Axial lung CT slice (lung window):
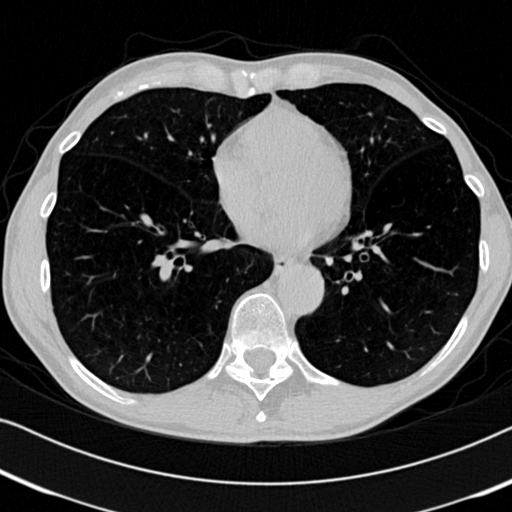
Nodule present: no